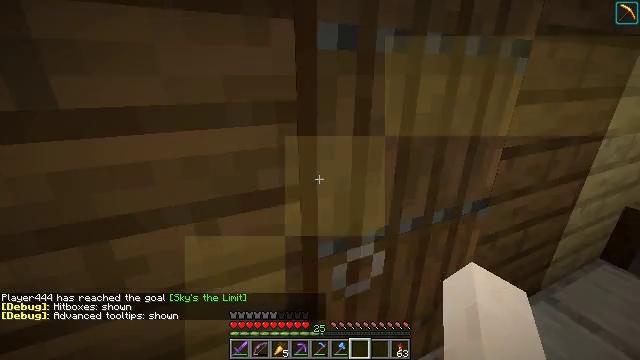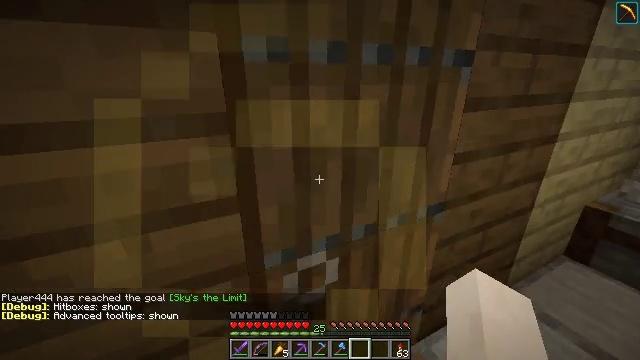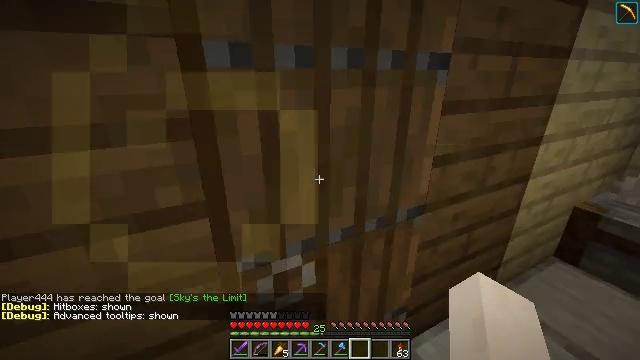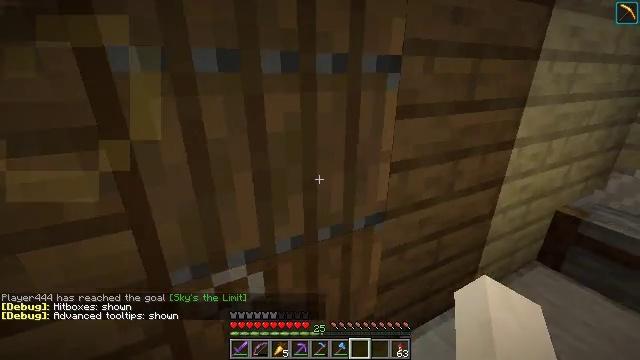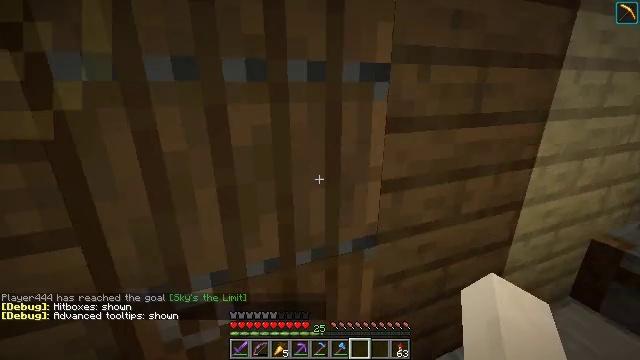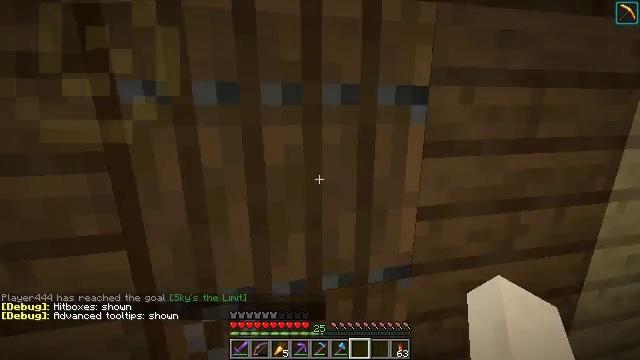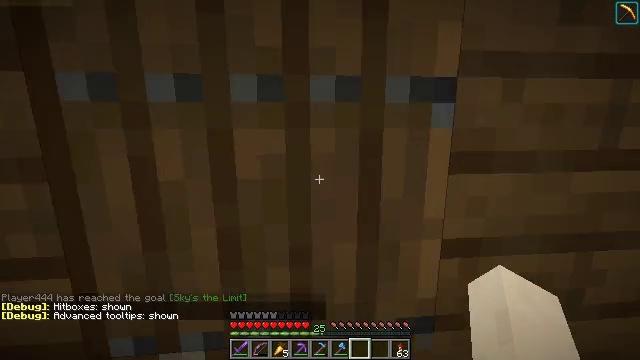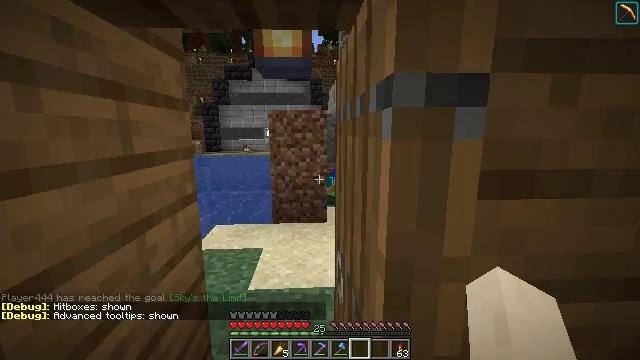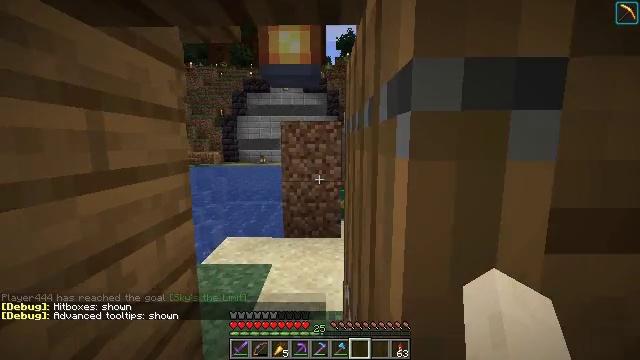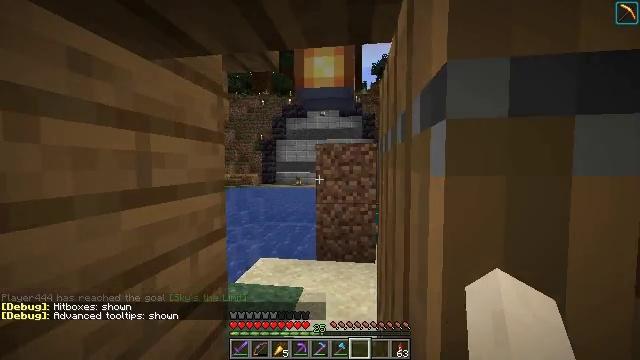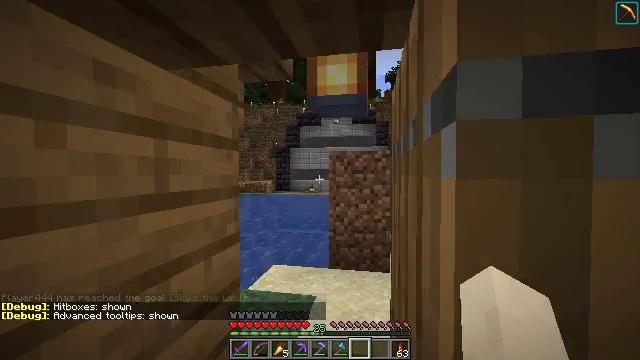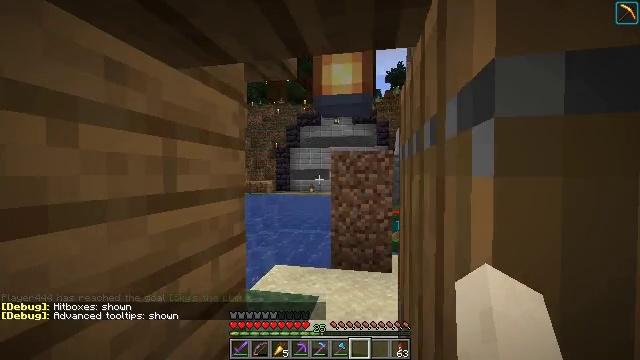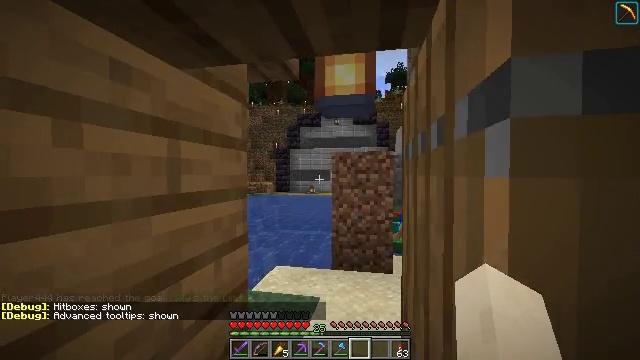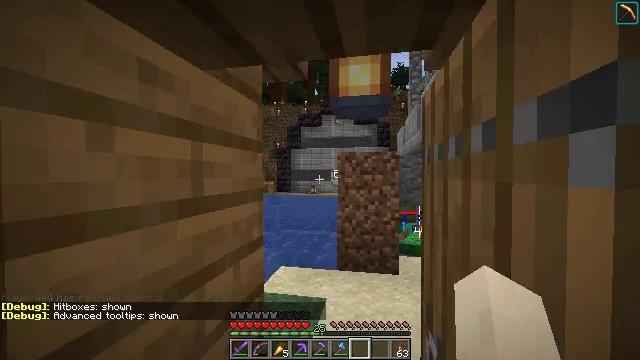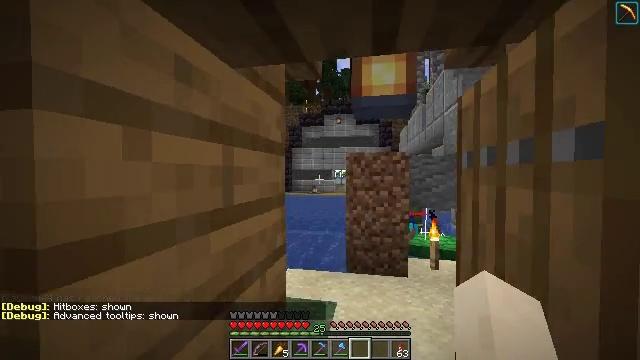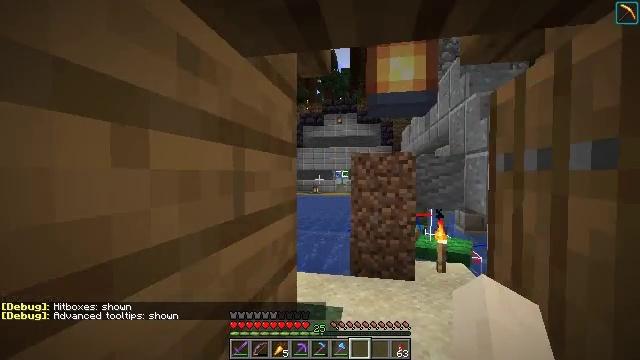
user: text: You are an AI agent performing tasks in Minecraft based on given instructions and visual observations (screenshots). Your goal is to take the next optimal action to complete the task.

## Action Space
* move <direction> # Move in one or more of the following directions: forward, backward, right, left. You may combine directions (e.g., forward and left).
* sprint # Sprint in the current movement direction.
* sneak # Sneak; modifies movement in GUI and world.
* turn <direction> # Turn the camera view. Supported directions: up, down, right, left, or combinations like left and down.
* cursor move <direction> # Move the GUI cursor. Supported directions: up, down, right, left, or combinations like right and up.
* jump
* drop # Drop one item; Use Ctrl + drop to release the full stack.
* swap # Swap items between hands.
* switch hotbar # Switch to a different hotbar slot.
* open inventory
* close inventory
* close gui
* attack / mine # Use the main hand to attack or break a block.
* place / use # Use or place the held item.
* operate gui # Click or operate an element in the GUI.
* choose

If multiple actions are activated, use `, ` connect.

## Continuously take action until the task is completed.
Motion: motion action
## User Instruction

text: Mine the mossy cobblestone underground.
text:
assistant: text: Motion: move right, turn right
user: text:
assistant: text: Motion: move right
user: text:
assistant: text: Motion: move forward and move right
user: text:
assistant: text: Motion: move forward and move right, turn left and up
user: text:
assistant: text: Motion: move forward, turn left and up
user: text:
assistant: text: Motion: move forward, turn left and up
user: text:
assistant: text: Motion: move forward, turn left and up
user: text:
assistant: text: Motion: move forward, turn left and up
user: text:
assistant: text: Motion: move forward, turn left and up
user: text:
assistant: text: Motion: move forward, turn left and up
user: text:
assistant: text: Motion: move forward
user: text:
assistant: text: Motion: move forward
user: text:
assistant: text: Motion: move forward and move left
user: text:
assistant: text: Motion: move forward and move left
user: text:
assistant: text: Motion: move forward
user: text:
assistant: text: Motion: move forward
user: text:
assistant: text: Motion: move forward
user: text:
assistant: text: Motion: move forward
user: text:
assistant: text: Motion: move forward
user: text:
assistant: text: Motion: move forward
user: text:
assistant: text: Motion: move forward
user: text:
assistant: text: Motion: move forward
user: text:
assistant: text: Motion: move forward
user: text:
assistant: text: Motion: move forward
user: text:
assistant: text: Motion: move forward
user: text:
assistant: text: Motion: move forward
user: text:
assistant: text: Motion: move forward, turn right and down
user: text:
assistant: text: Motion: turn right and down
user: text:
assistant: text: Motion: turn right
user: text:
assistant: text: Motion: no_op